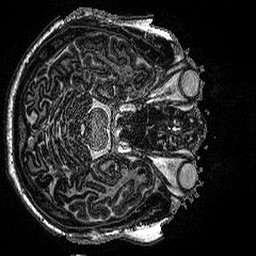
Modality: MP2RAGE
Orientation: axial
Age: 50
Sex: male
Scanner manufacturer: siemens
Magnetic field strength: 3 T
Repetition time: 5 s
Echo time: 0.00298 s